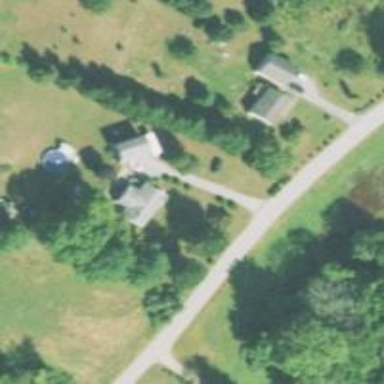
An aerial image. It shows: Residential driveway serving as service road.